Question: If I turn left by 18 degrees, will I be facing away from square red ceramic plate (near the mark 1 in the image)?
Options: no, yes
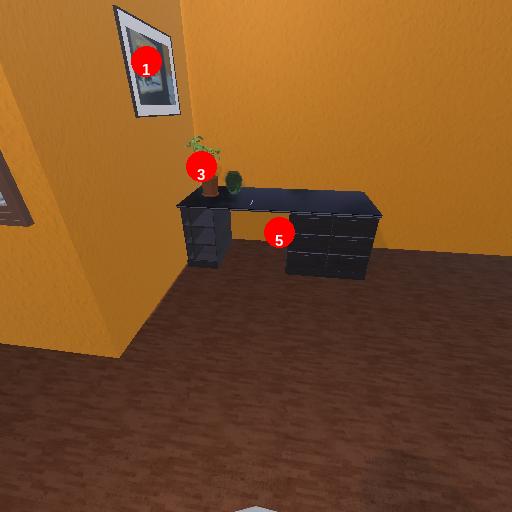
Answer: no